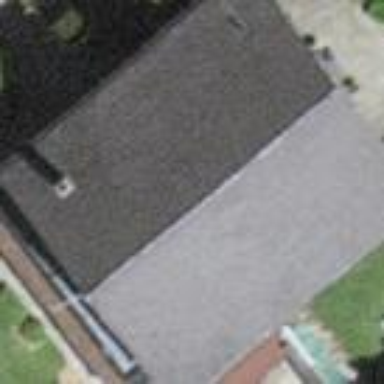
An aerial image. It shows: Simple house.